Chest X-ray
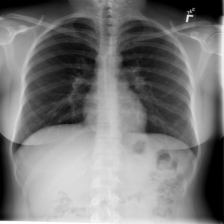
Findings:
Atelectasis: negative
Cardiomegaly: negative
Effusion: negative
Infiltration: negative
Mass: negative
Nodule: negative
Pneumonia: negative
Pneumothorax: negative
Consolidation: negative
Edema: negative
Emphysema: negative
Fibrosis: negative
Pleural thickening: negative
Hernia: negative